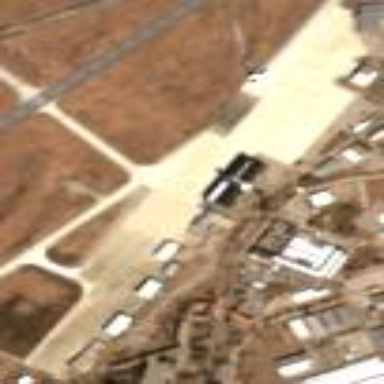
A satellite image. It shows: Concrete apron at the airport.